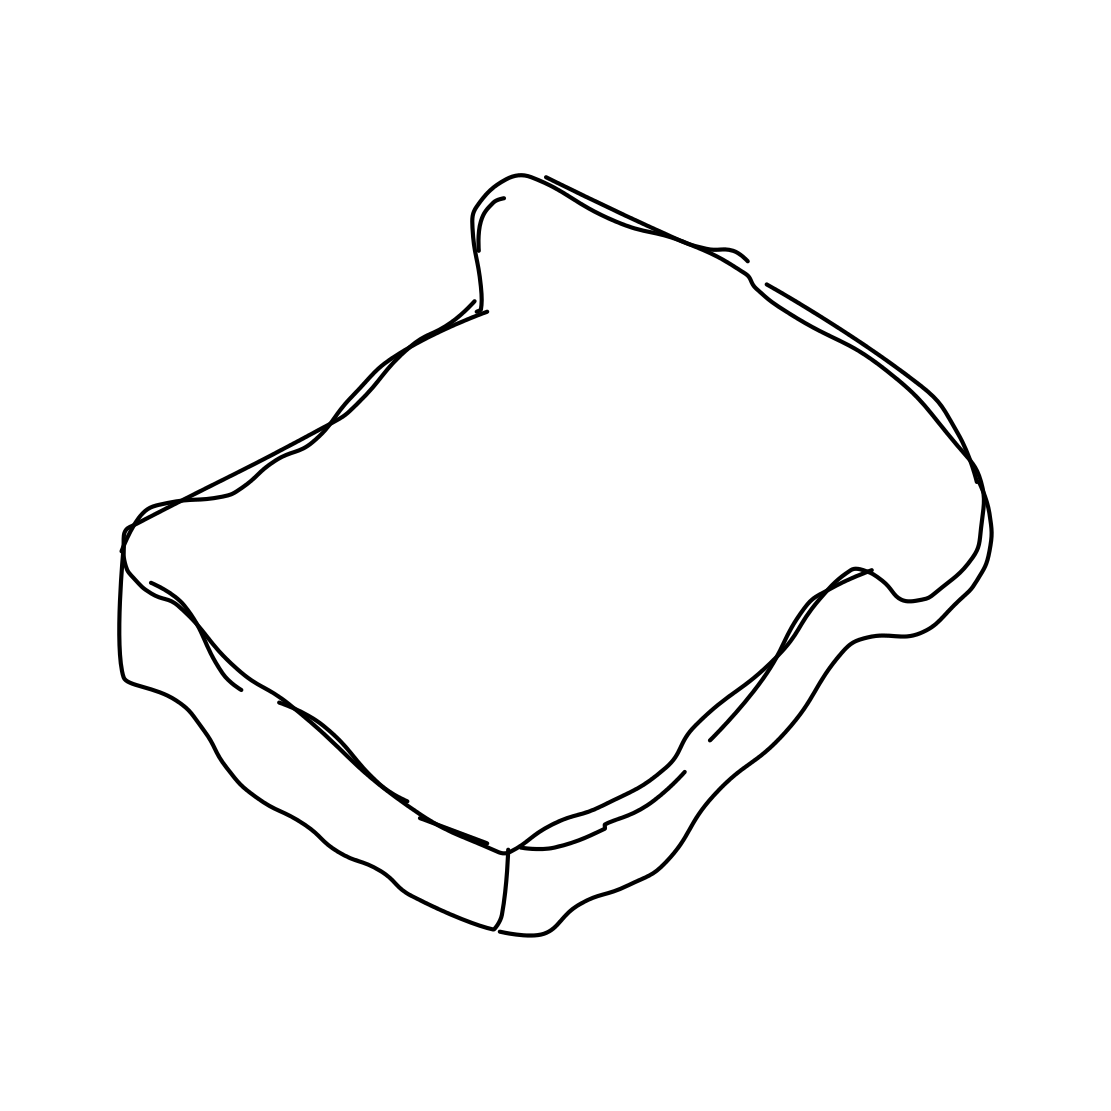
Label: bread